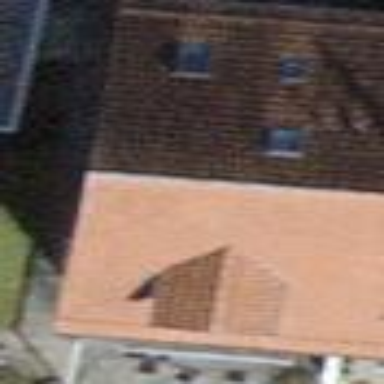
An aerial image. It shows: Building with tiled roof.